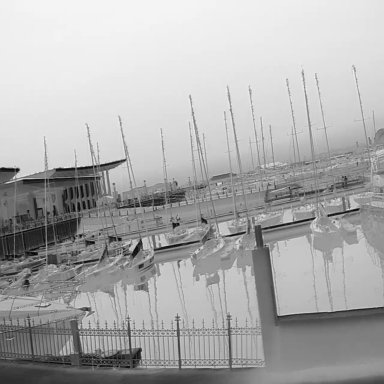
There are eight canoes in the infrared image.